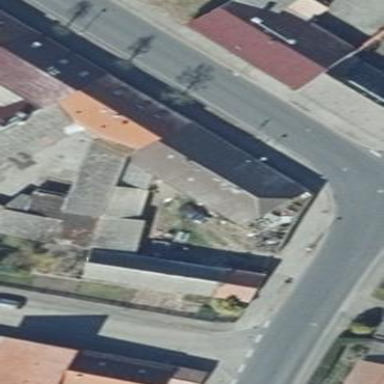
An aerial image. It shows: Terrace building with hipped roof shape.